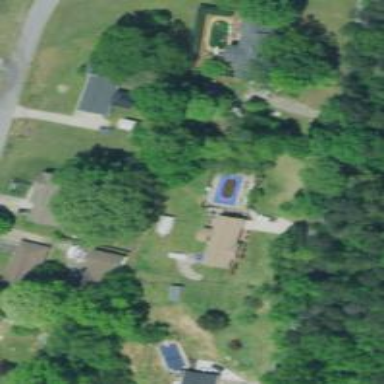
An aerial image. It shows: Outdoor swimming pool in leisure land.